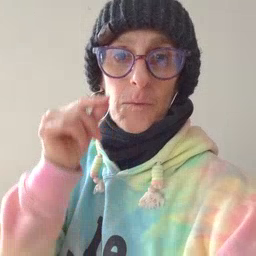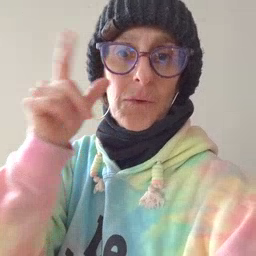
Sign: awake